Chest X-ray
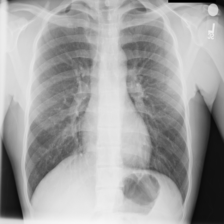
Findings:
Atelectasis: negative
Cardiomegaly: negative
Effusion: negative
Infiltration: negative
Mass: negative
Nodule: negative
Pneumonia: negative
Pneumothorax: negative
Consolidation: negative
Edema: negative
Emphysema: negative
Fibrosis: negative
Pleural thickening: negative
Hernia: negative